Question: I have a small application that uses Paperjs to render an image between four points.
The user should be able to drag these four points freely.
It would be nice if the image inside automatically transforms into this given tetragon, like on the picture below.

Do you know a library that is able to help me with this job?
Of course Paperjs is able to apply a matrix transformation, but is there a "simpler" solution like:
'Image.transform(point1, point2, point3, point4);'
Just like this ActionScript demo, but in Javascript with canvas:
<URL>
Thank you!
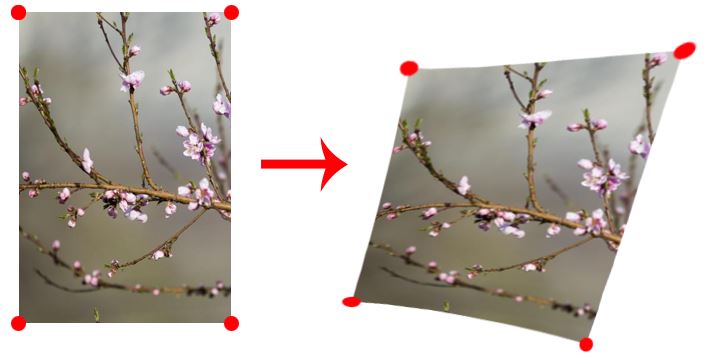
Answer: This d3.js codesnippet did the job for me:
<URL>